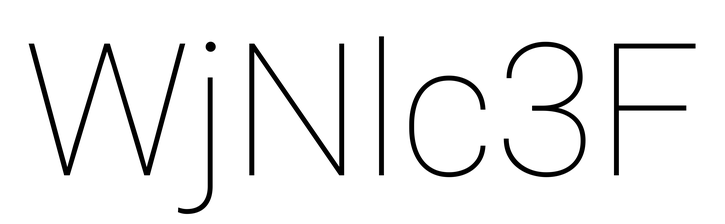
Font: Roboto_Thin